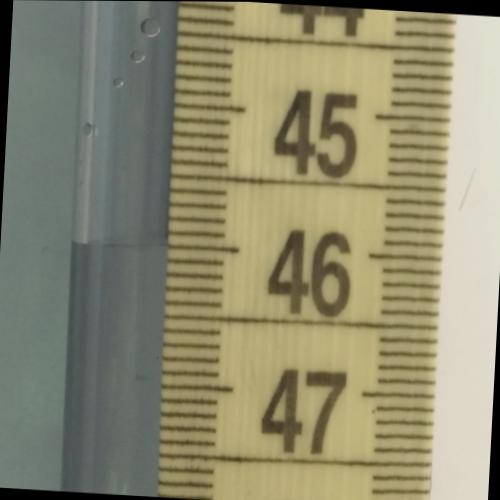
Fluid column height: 46.0 cm